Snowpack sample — Loveland Pass, Silver Plume, Colorado, USA (2/11/26, 12:00 PM MST)
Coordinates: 39.663, -105.886
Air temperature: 35 °F
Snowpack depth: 82 cm
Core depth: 40 cm
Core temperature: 23 °F
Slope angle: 13°, slope face: 12°
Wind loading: high
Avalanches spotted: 1
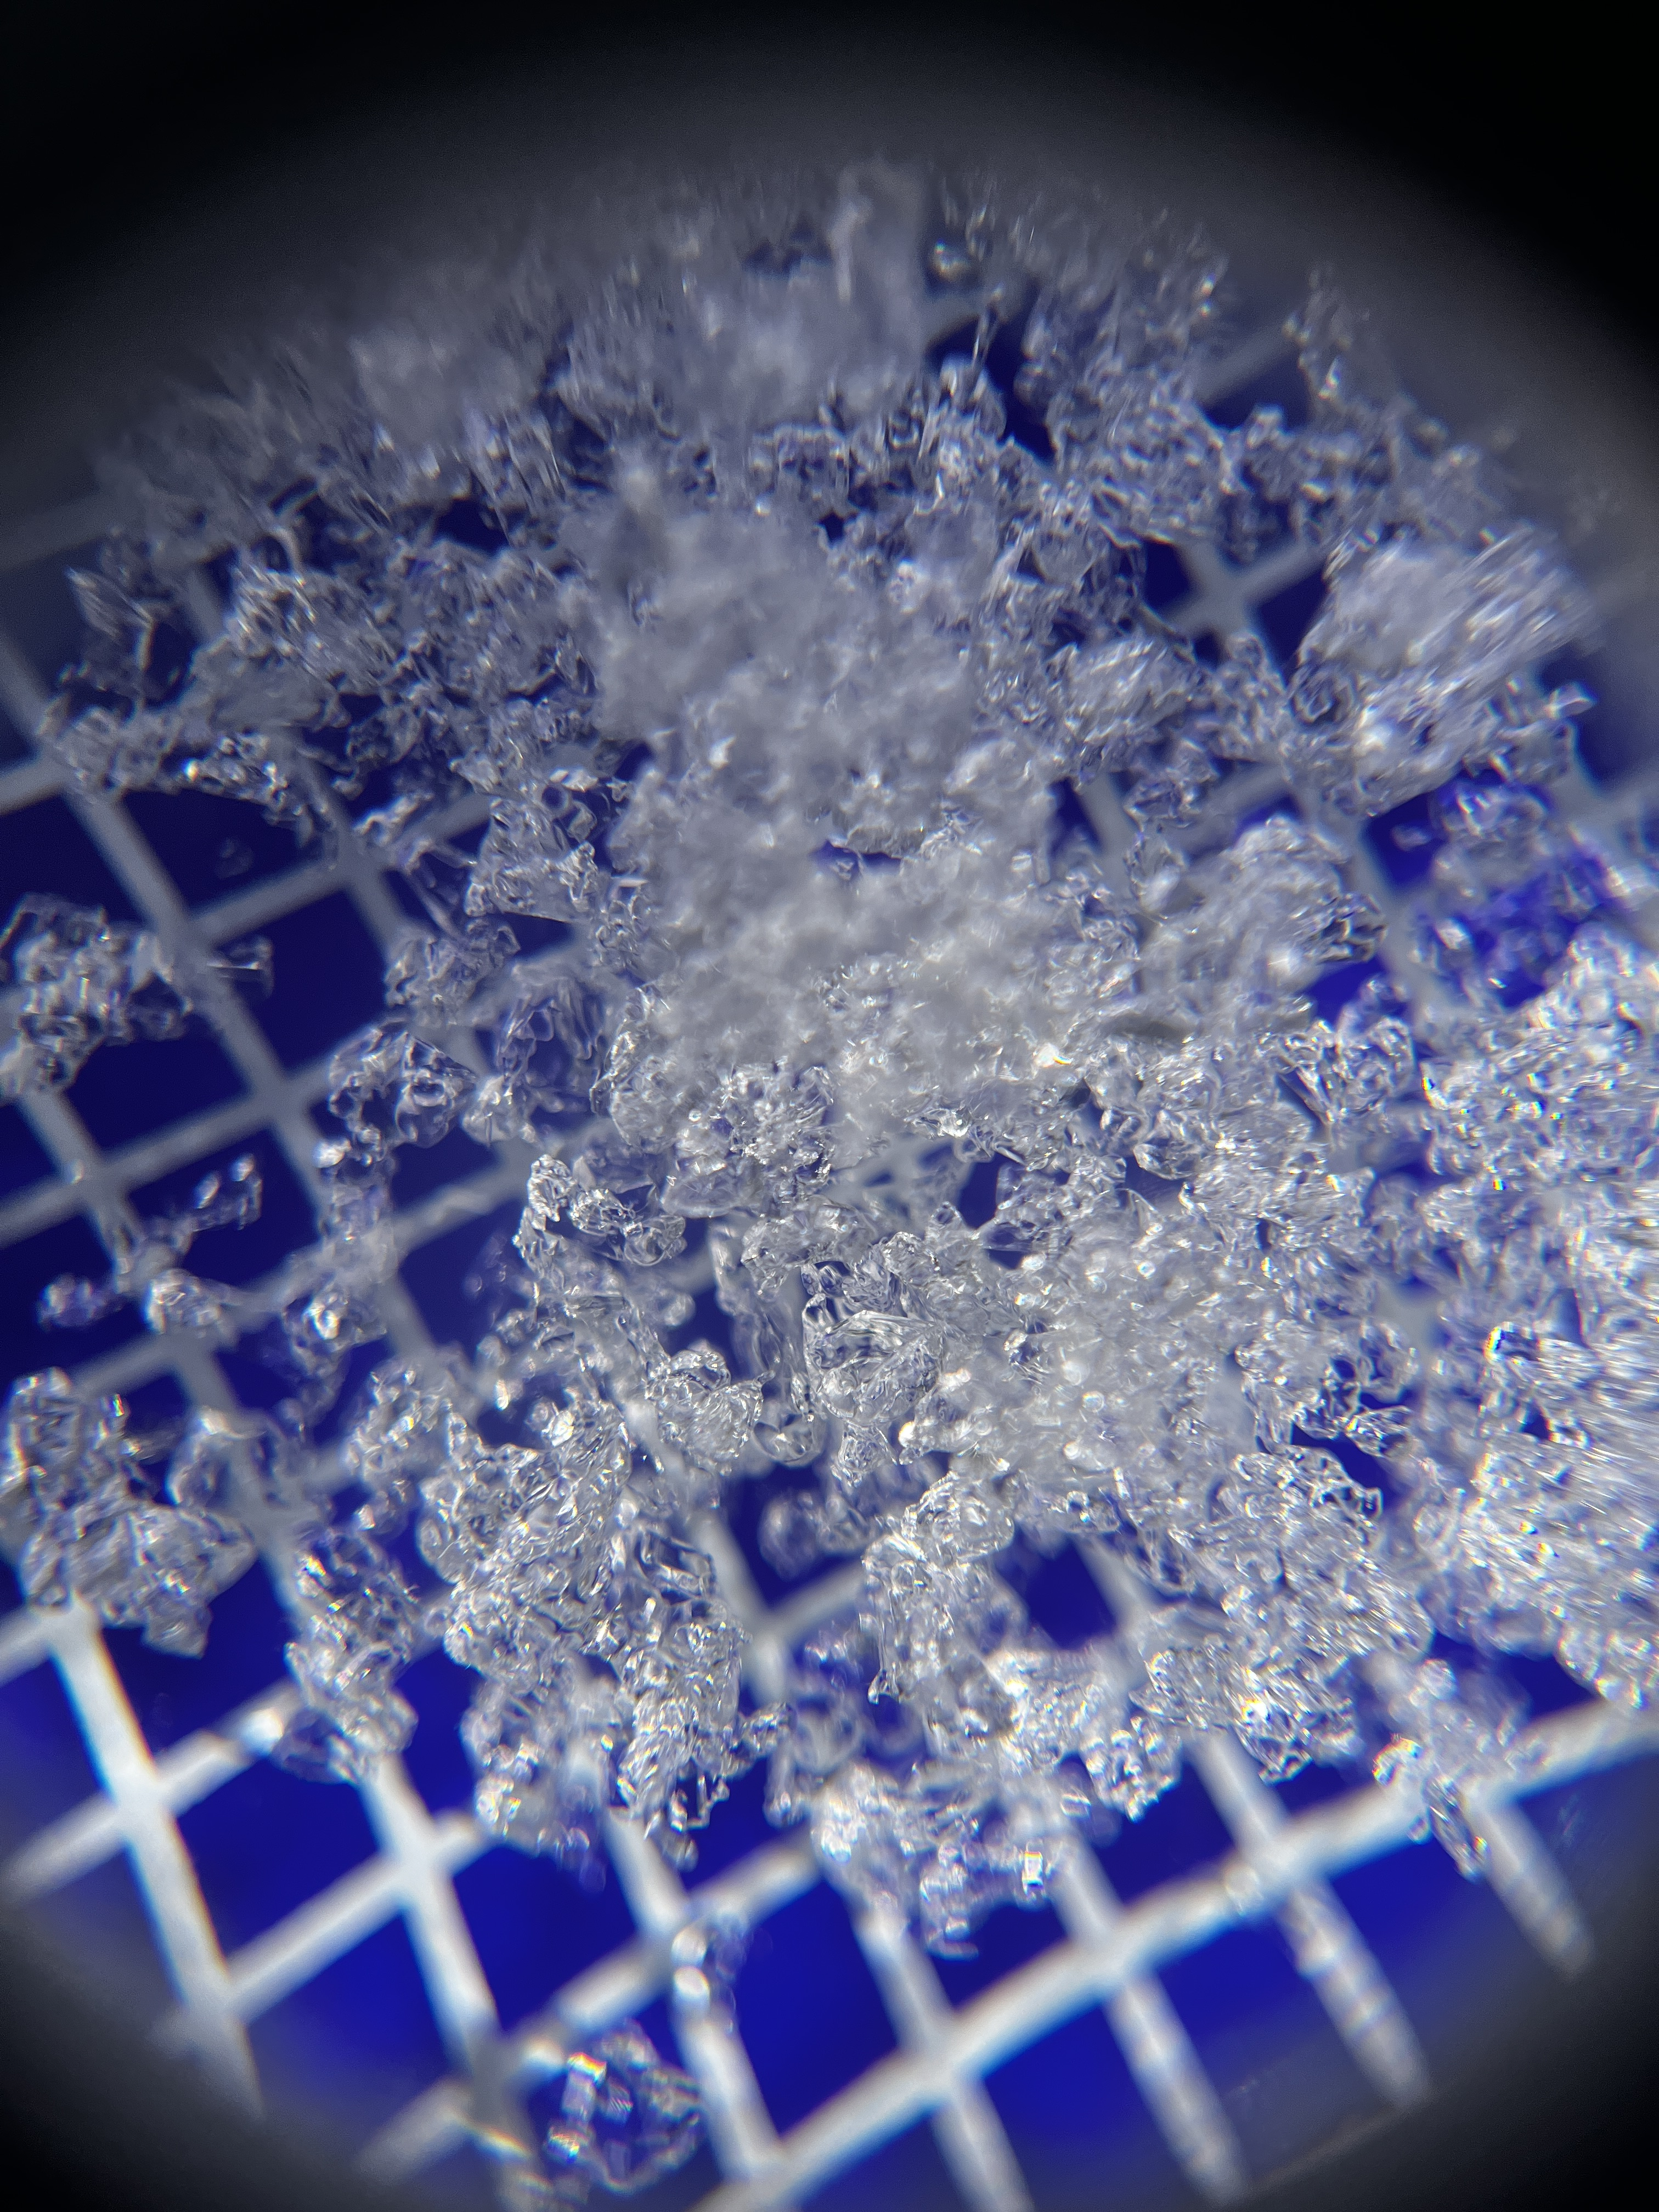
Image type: magnified_profile
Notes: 1 small avalanche spotted on the north side of the bowl, lots of wind loading